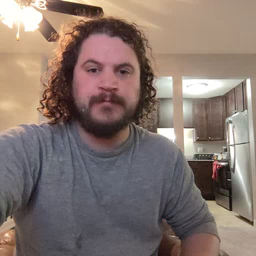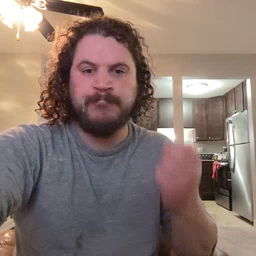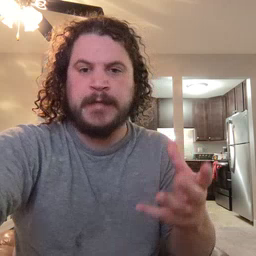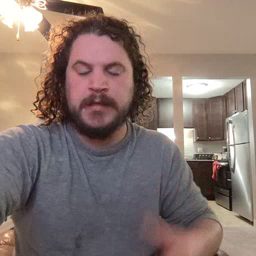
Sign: many